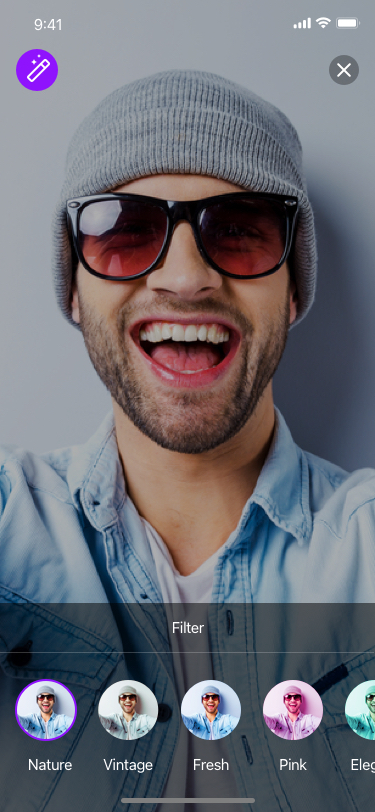
Text in this UI design:
Filter
Nature
Vintage
Fresh
Pink
Elegant